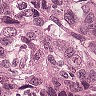
Metastatic tissue present: yes